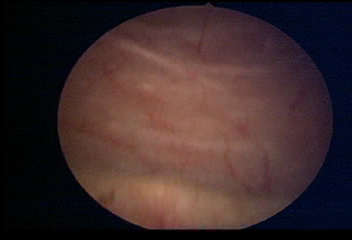
Modality: WLC
Class: Normal mucosa
Bladder cancer association: No